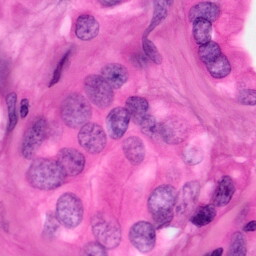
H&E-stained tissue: Pancreatic